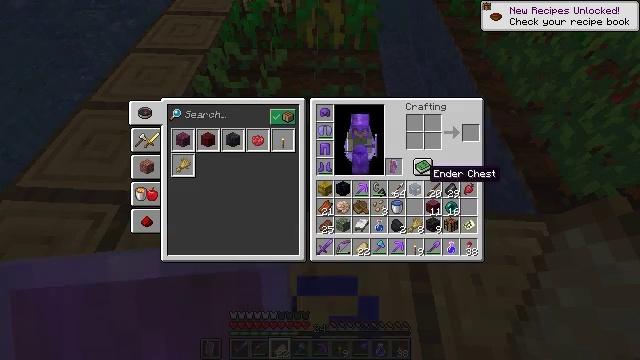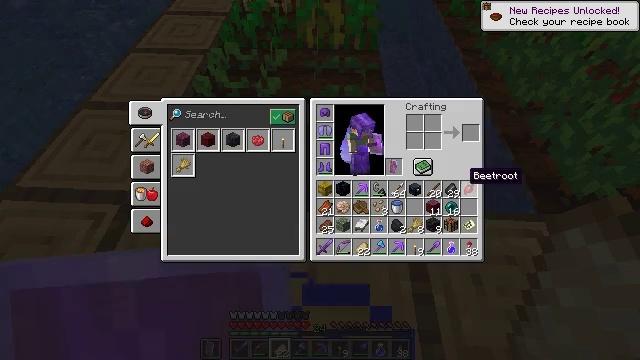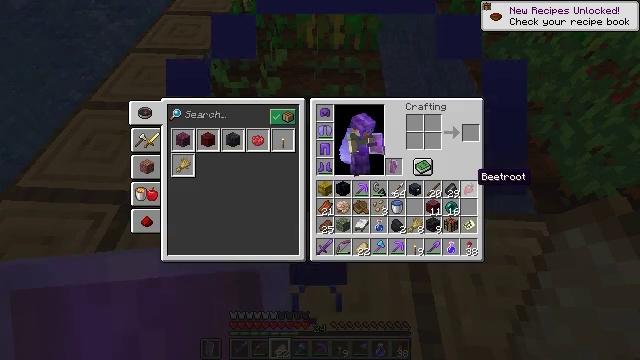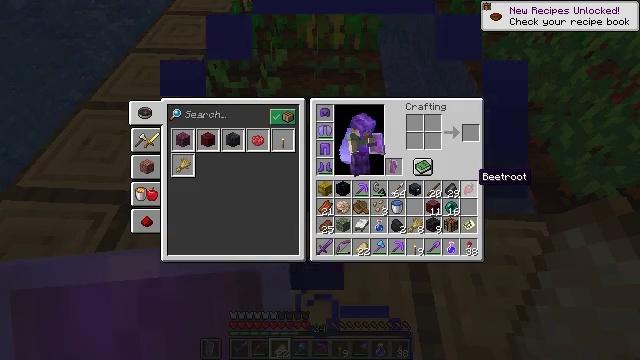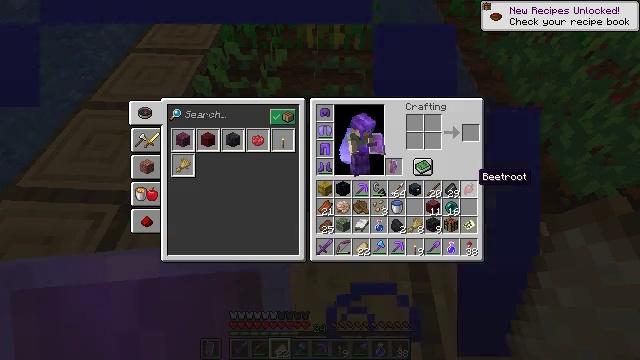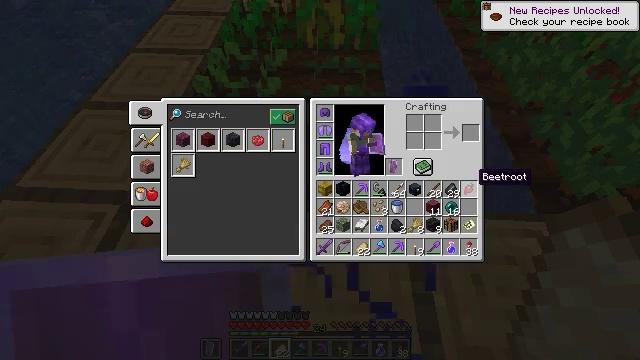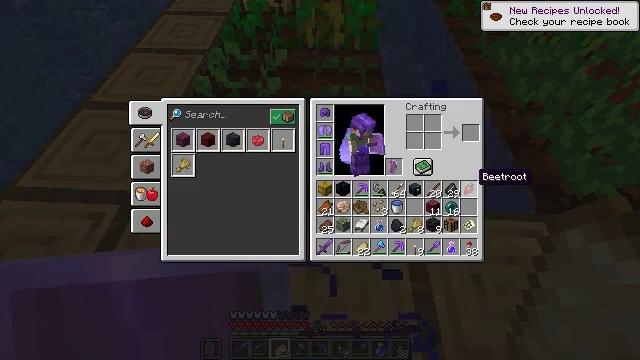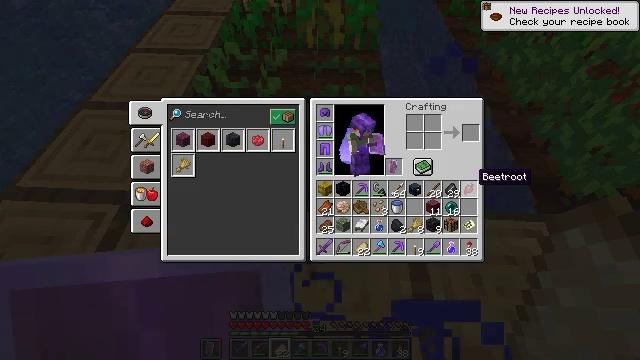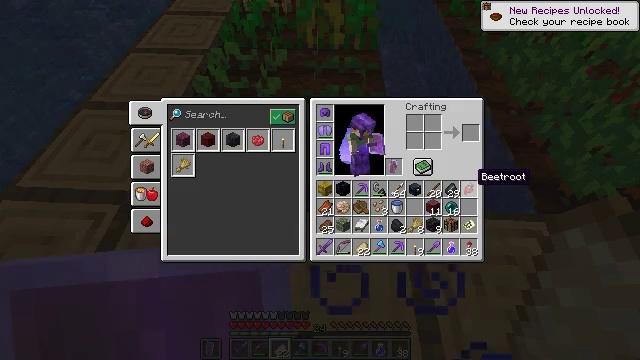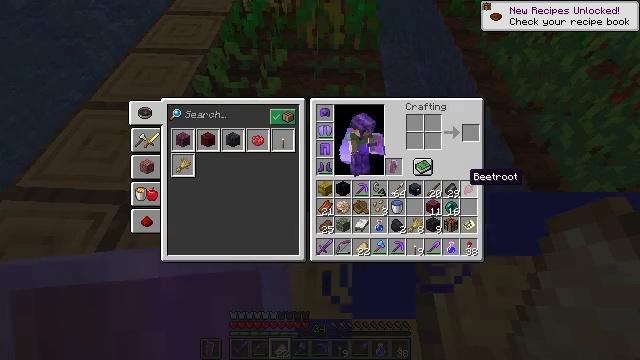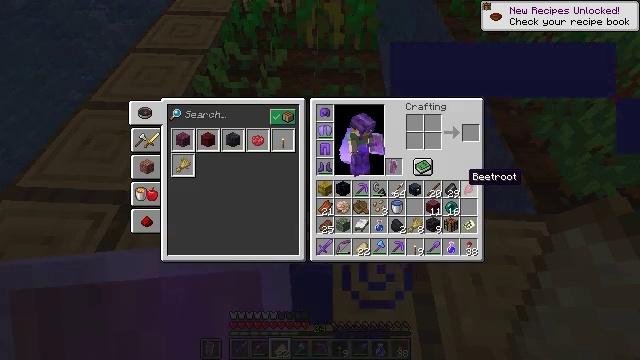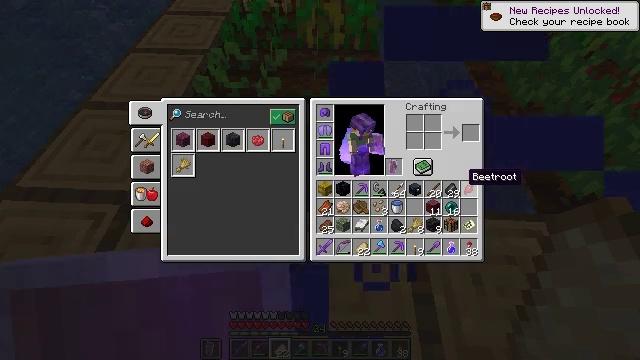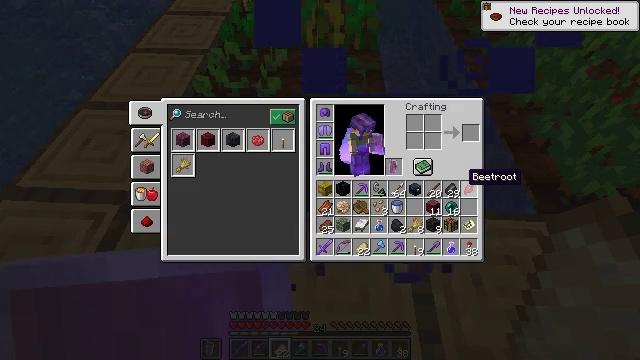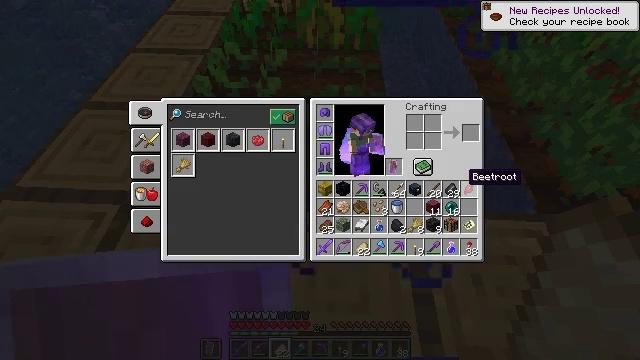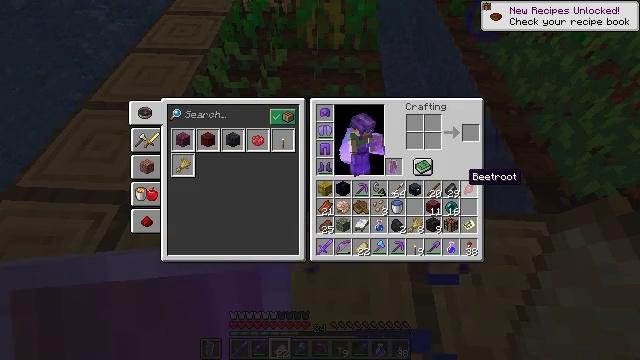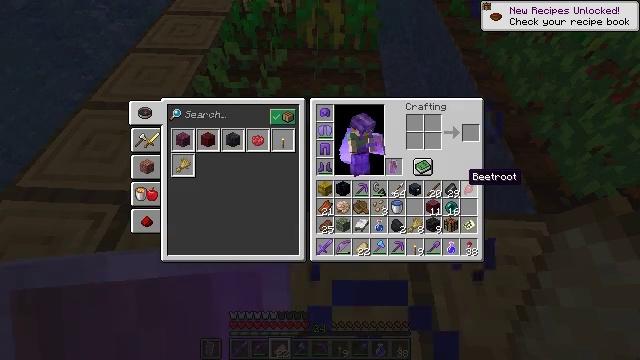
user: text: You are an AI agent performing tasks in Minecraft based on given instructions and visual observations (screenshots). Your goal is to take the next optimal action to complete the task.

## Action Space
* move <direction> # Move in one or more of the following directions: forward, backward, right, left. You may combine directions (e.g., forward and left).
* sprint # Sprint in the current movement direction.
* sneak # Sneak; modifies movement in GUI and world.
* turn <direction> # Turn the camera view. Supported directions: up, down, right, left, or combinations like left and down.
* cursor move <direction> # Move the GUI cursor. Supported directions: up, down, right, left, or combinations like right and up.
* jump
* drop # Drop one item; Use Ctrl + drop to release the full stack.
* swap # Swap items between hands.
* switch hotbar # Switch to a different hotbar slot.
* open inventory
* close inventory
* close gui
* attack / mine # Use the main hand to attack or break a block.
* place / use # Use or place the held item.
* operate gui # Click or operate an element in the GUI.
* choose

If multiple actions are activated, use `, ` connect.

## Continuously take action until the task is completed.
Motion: motion action
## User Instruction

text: Remove a beetroot from the inventory.
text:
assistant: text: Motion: turn right
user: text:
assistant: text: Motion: turn right
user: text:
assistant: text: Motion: no_op
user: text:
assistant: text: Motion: no_op
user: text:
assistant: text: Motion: no_op
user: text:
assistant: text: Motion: no_op
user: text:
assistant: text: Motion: no_op
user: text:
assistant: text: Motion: no_op
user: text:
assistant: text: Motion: turn left
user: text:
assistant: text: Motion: no_op
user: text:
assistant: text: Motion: no_op
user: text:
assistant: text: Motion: no_op
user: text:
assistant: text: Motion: no_op
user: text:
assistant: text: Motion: no_op
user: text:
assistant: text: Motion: no_op
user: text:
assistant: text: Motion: no_op
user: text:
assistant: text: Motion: no_op
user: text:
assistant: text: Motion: no_op
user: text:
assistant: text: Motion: no_op
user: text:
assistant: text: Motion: no_op
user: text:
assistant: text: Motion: no_op
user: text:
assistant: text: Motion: no_op
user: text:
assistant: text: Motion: no_op
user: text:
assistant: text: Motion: no_op
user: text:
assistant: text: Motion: no_op
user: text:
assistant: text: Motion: no_op
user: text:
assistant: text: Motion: no_op
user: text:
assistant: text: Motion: no_op
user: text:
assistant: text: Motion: no_op
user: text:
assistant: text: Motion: no_op